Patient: sex F, age 29
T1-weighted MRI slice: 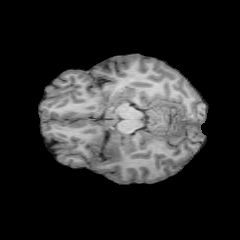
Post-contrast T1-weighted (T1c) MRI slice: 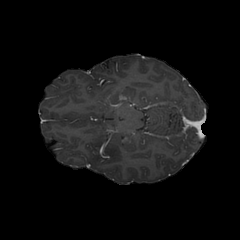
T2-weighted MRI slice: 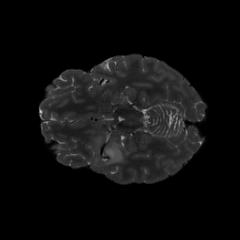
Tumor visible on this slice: yes
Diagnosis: Astrocytoma, IDH-mutant
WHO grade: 2